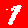
Digit: 1